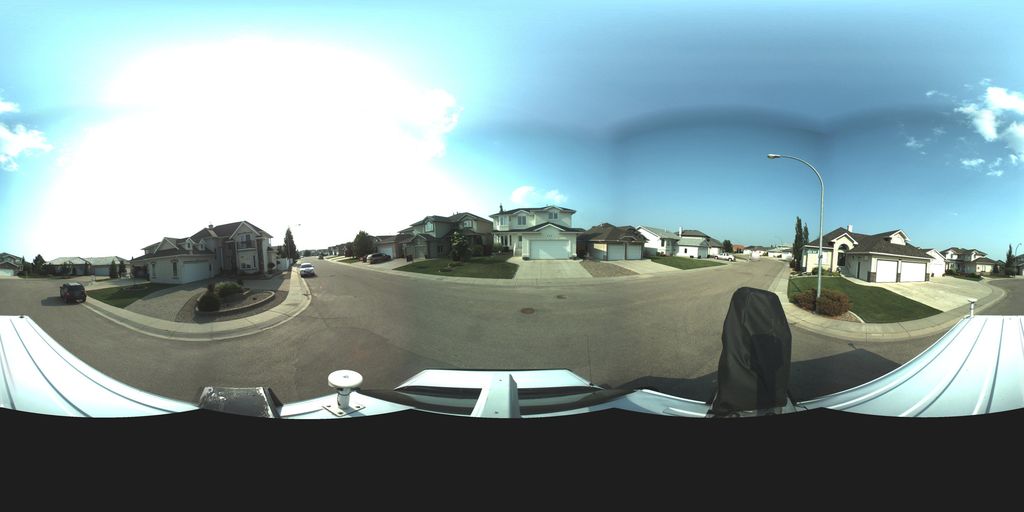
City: saskatoon